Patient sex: F
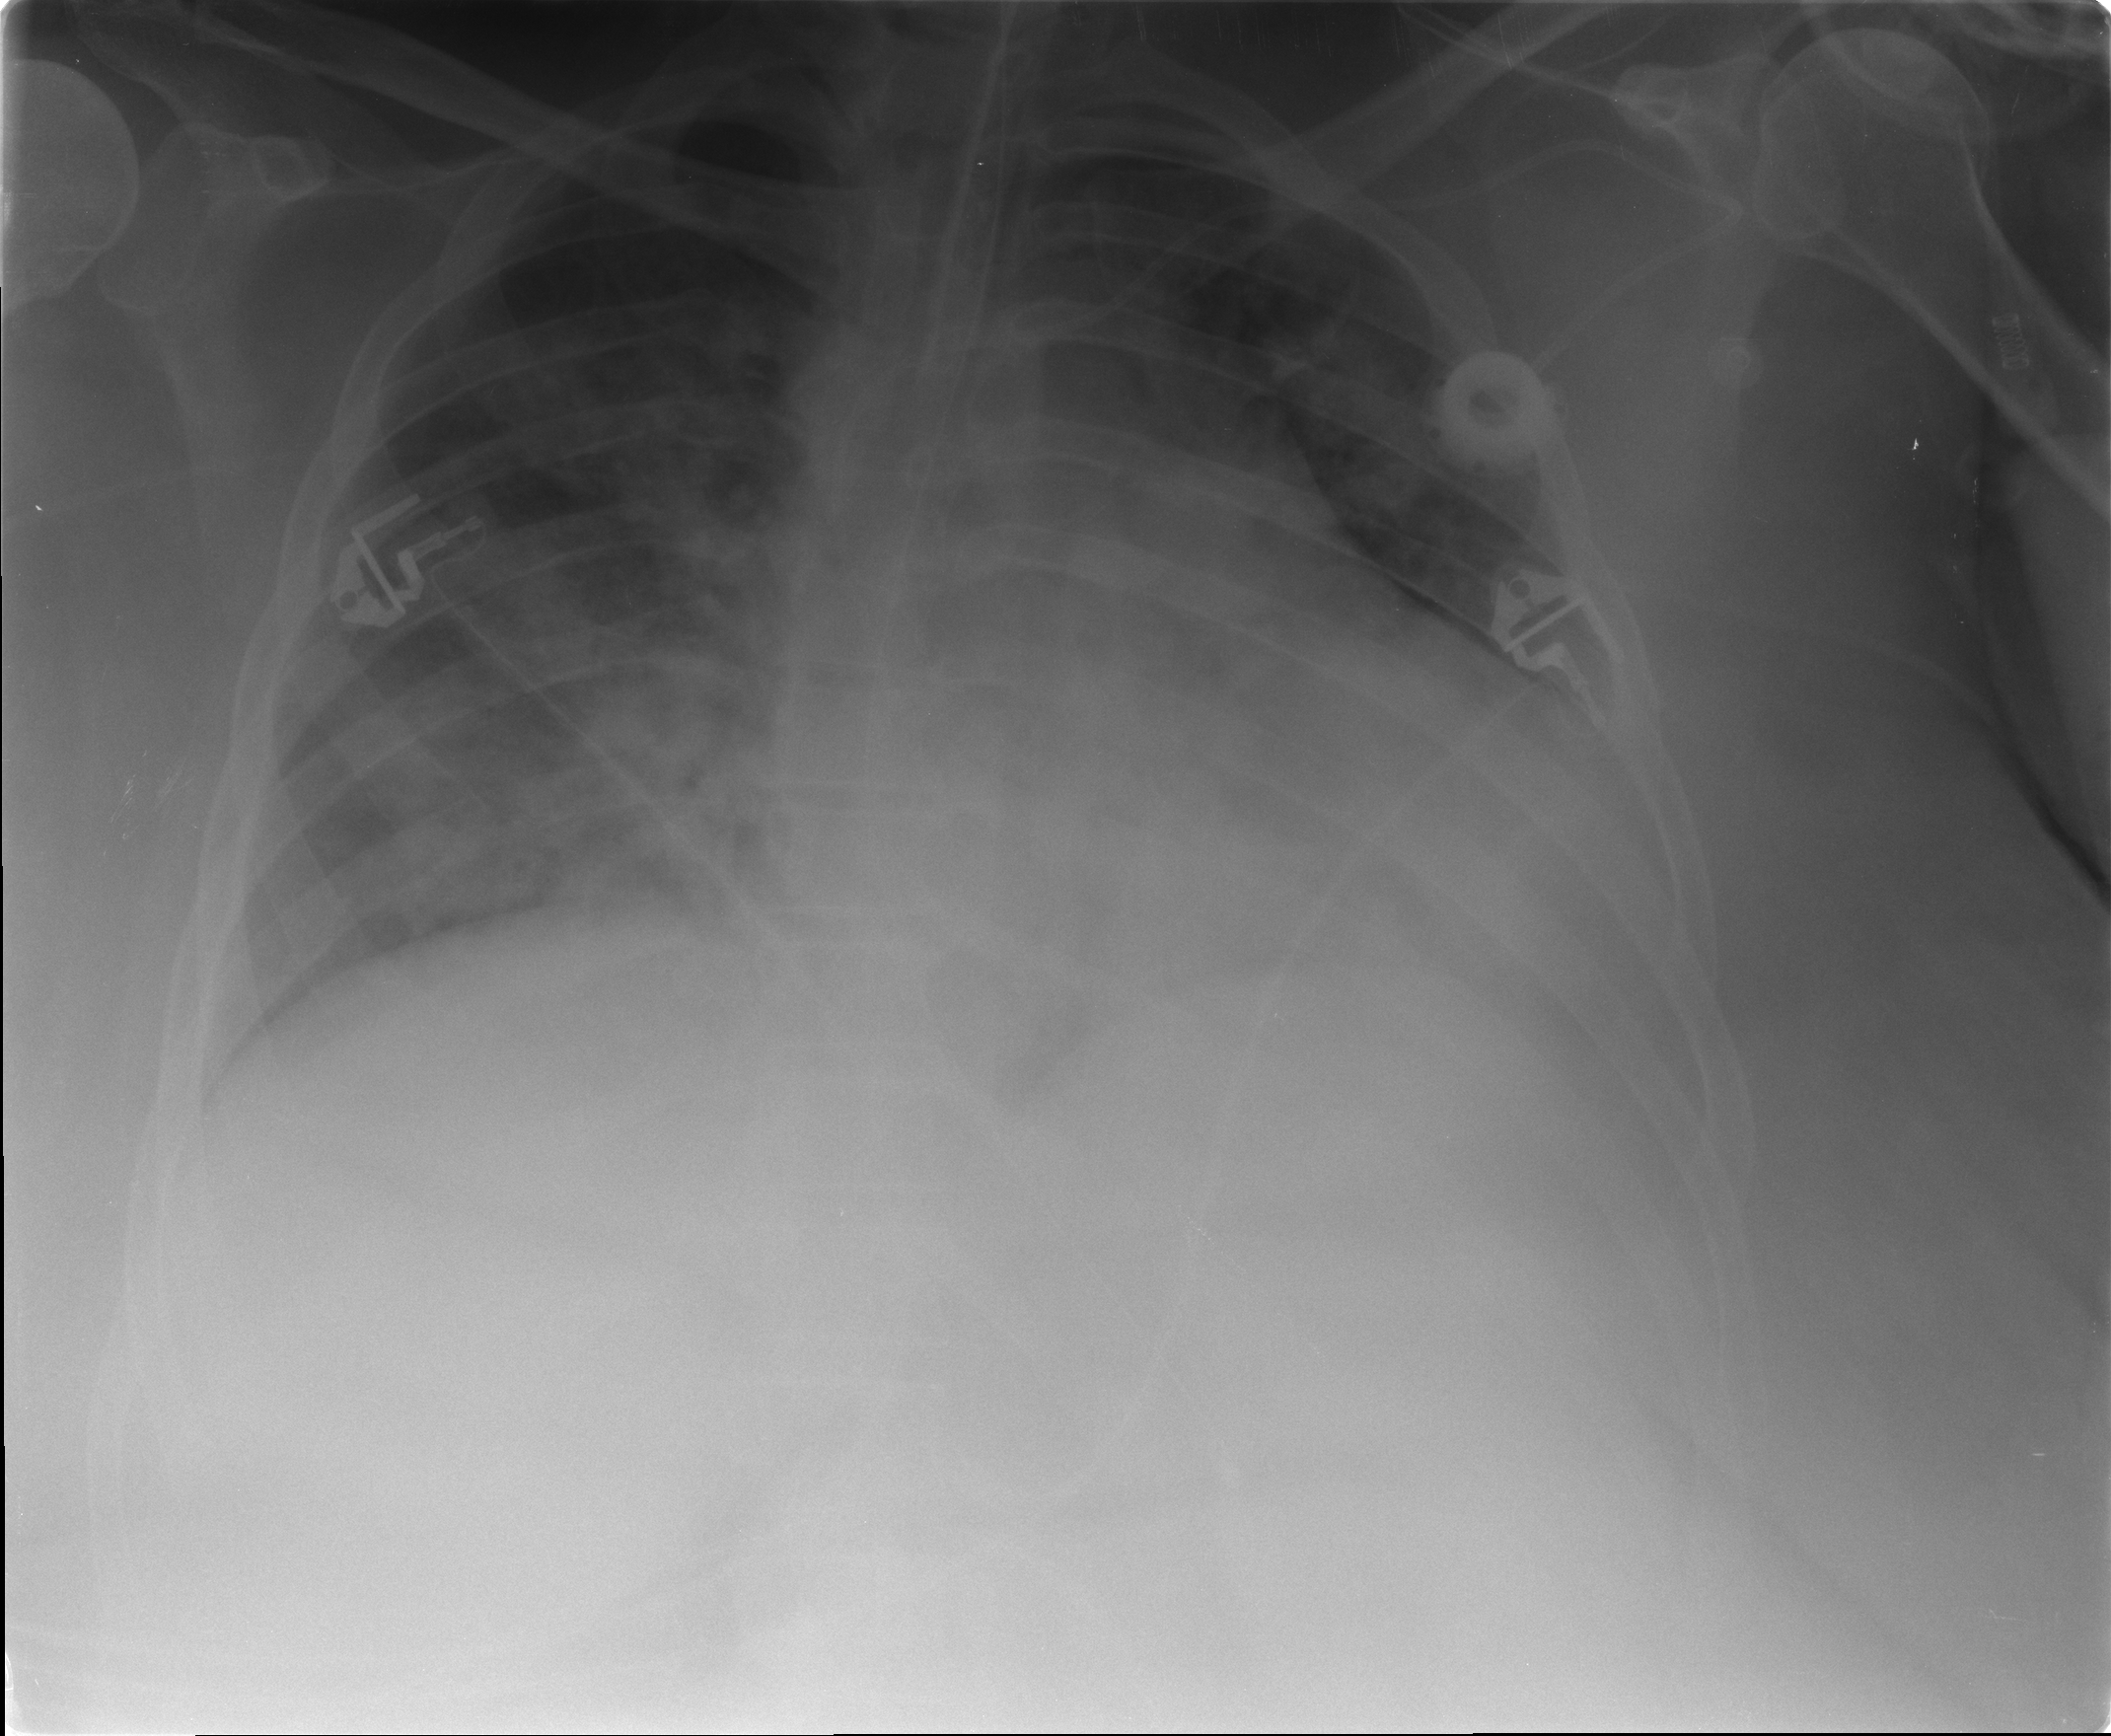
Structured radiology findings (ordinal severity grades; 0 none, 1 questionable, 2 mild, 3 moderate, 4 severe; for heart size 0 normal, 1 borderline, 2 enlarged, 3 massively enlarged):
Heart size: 2
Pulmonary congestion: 2
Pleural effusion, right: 2
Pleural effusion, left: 2
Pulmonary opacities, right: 3
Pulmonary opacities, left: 2
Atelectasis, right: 2
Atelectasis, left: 2